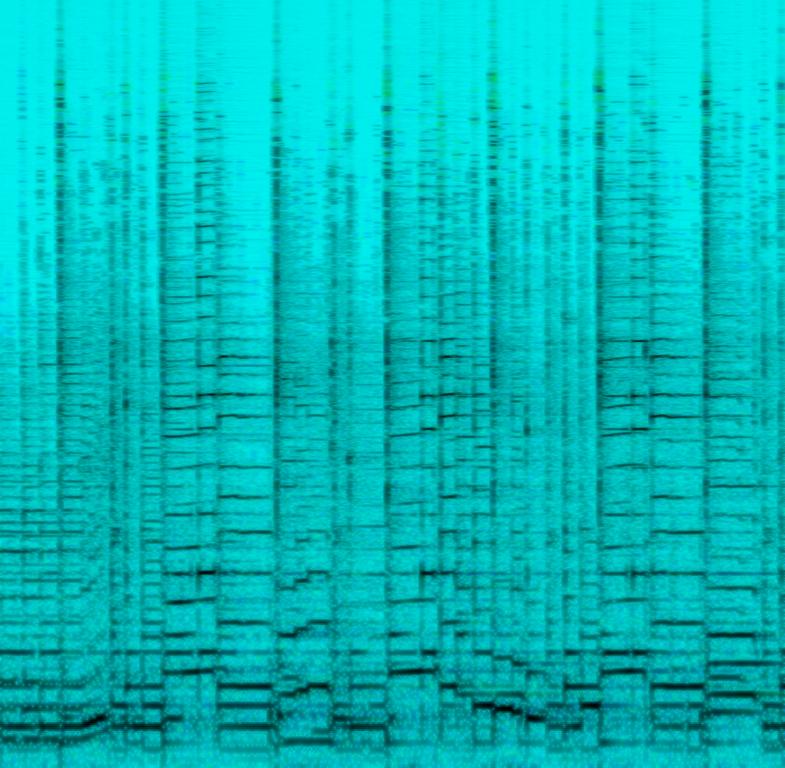
This is an instrumental jam piece. The only instrument is an acoustic guitar which is being played with a percussive slap technique. The track is groovy. This piece could fit perfectly as an advertisement jingle.